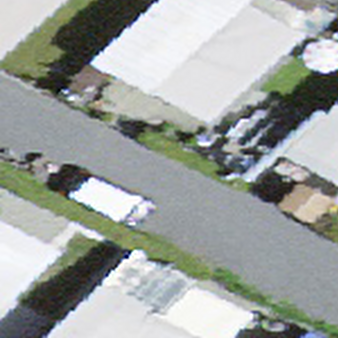
Label: other